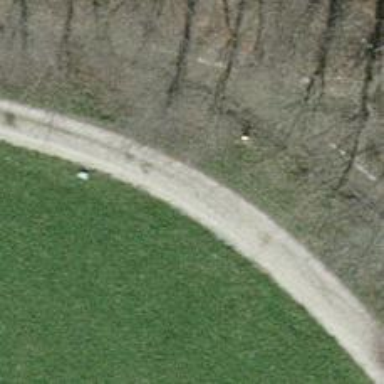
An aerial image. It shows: Track with grade 2 tracktype.